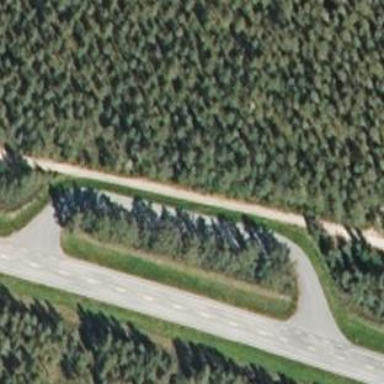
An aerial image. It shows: Rest area along the road.